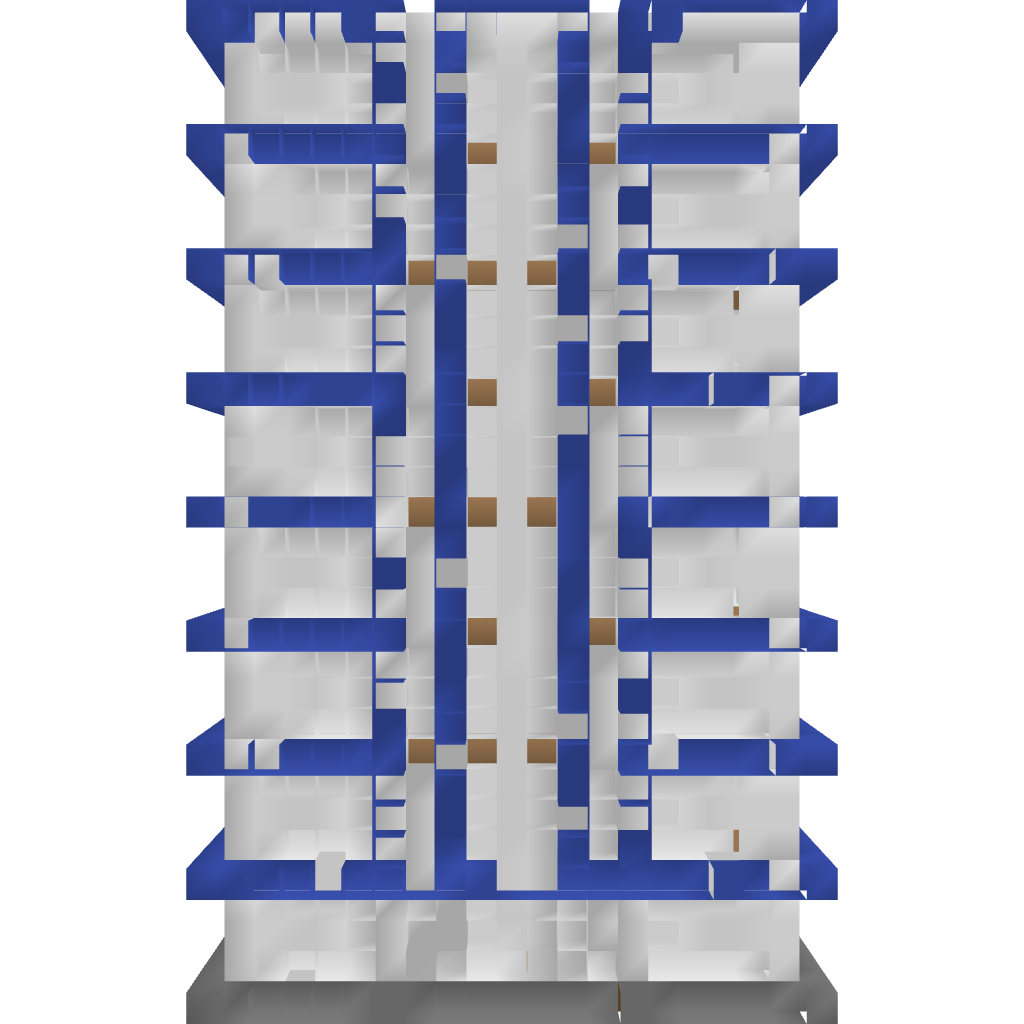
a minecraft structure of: Modern Skyscraper #3 bad low quality